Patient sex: M
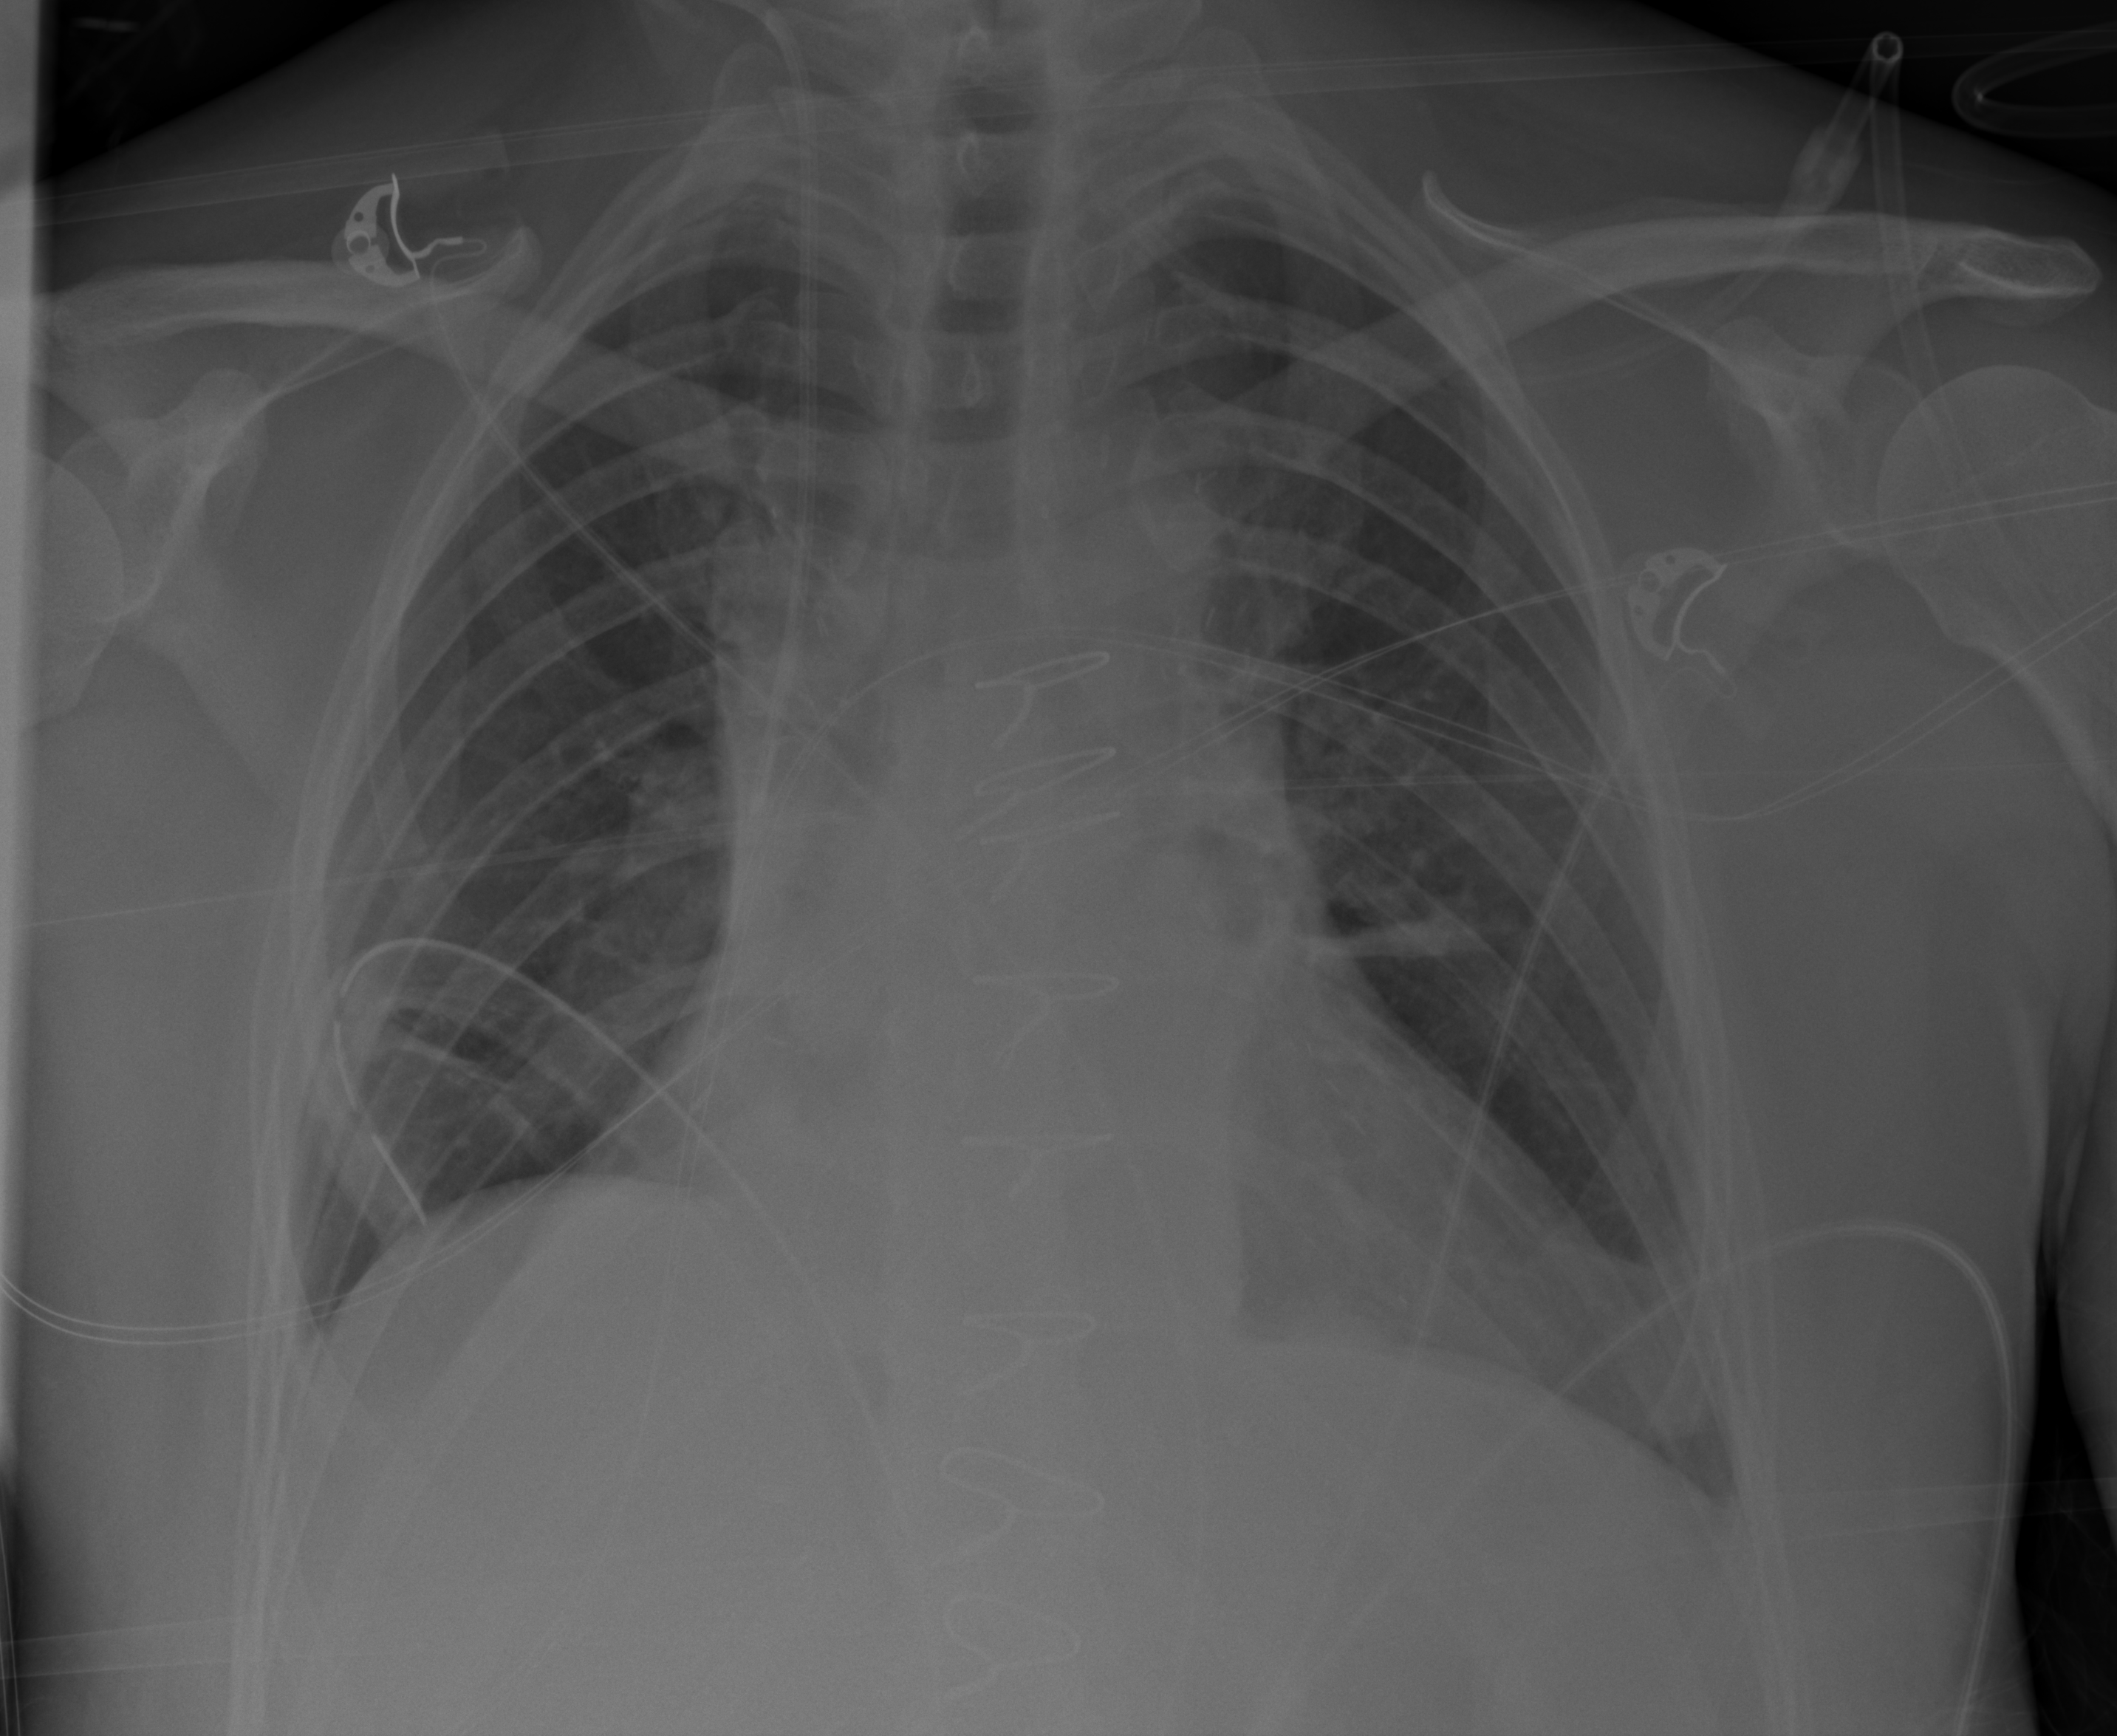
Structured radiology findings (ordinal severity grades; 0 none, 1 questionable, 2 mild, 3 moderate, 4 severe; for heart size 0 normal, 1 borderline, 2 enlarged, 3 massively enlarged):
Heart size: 2
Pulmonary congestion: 1
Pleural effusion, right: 0
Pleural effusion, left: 0
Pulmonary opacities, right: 0
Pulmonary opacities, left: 0
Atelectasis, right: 2
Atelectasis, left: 2